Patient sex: F
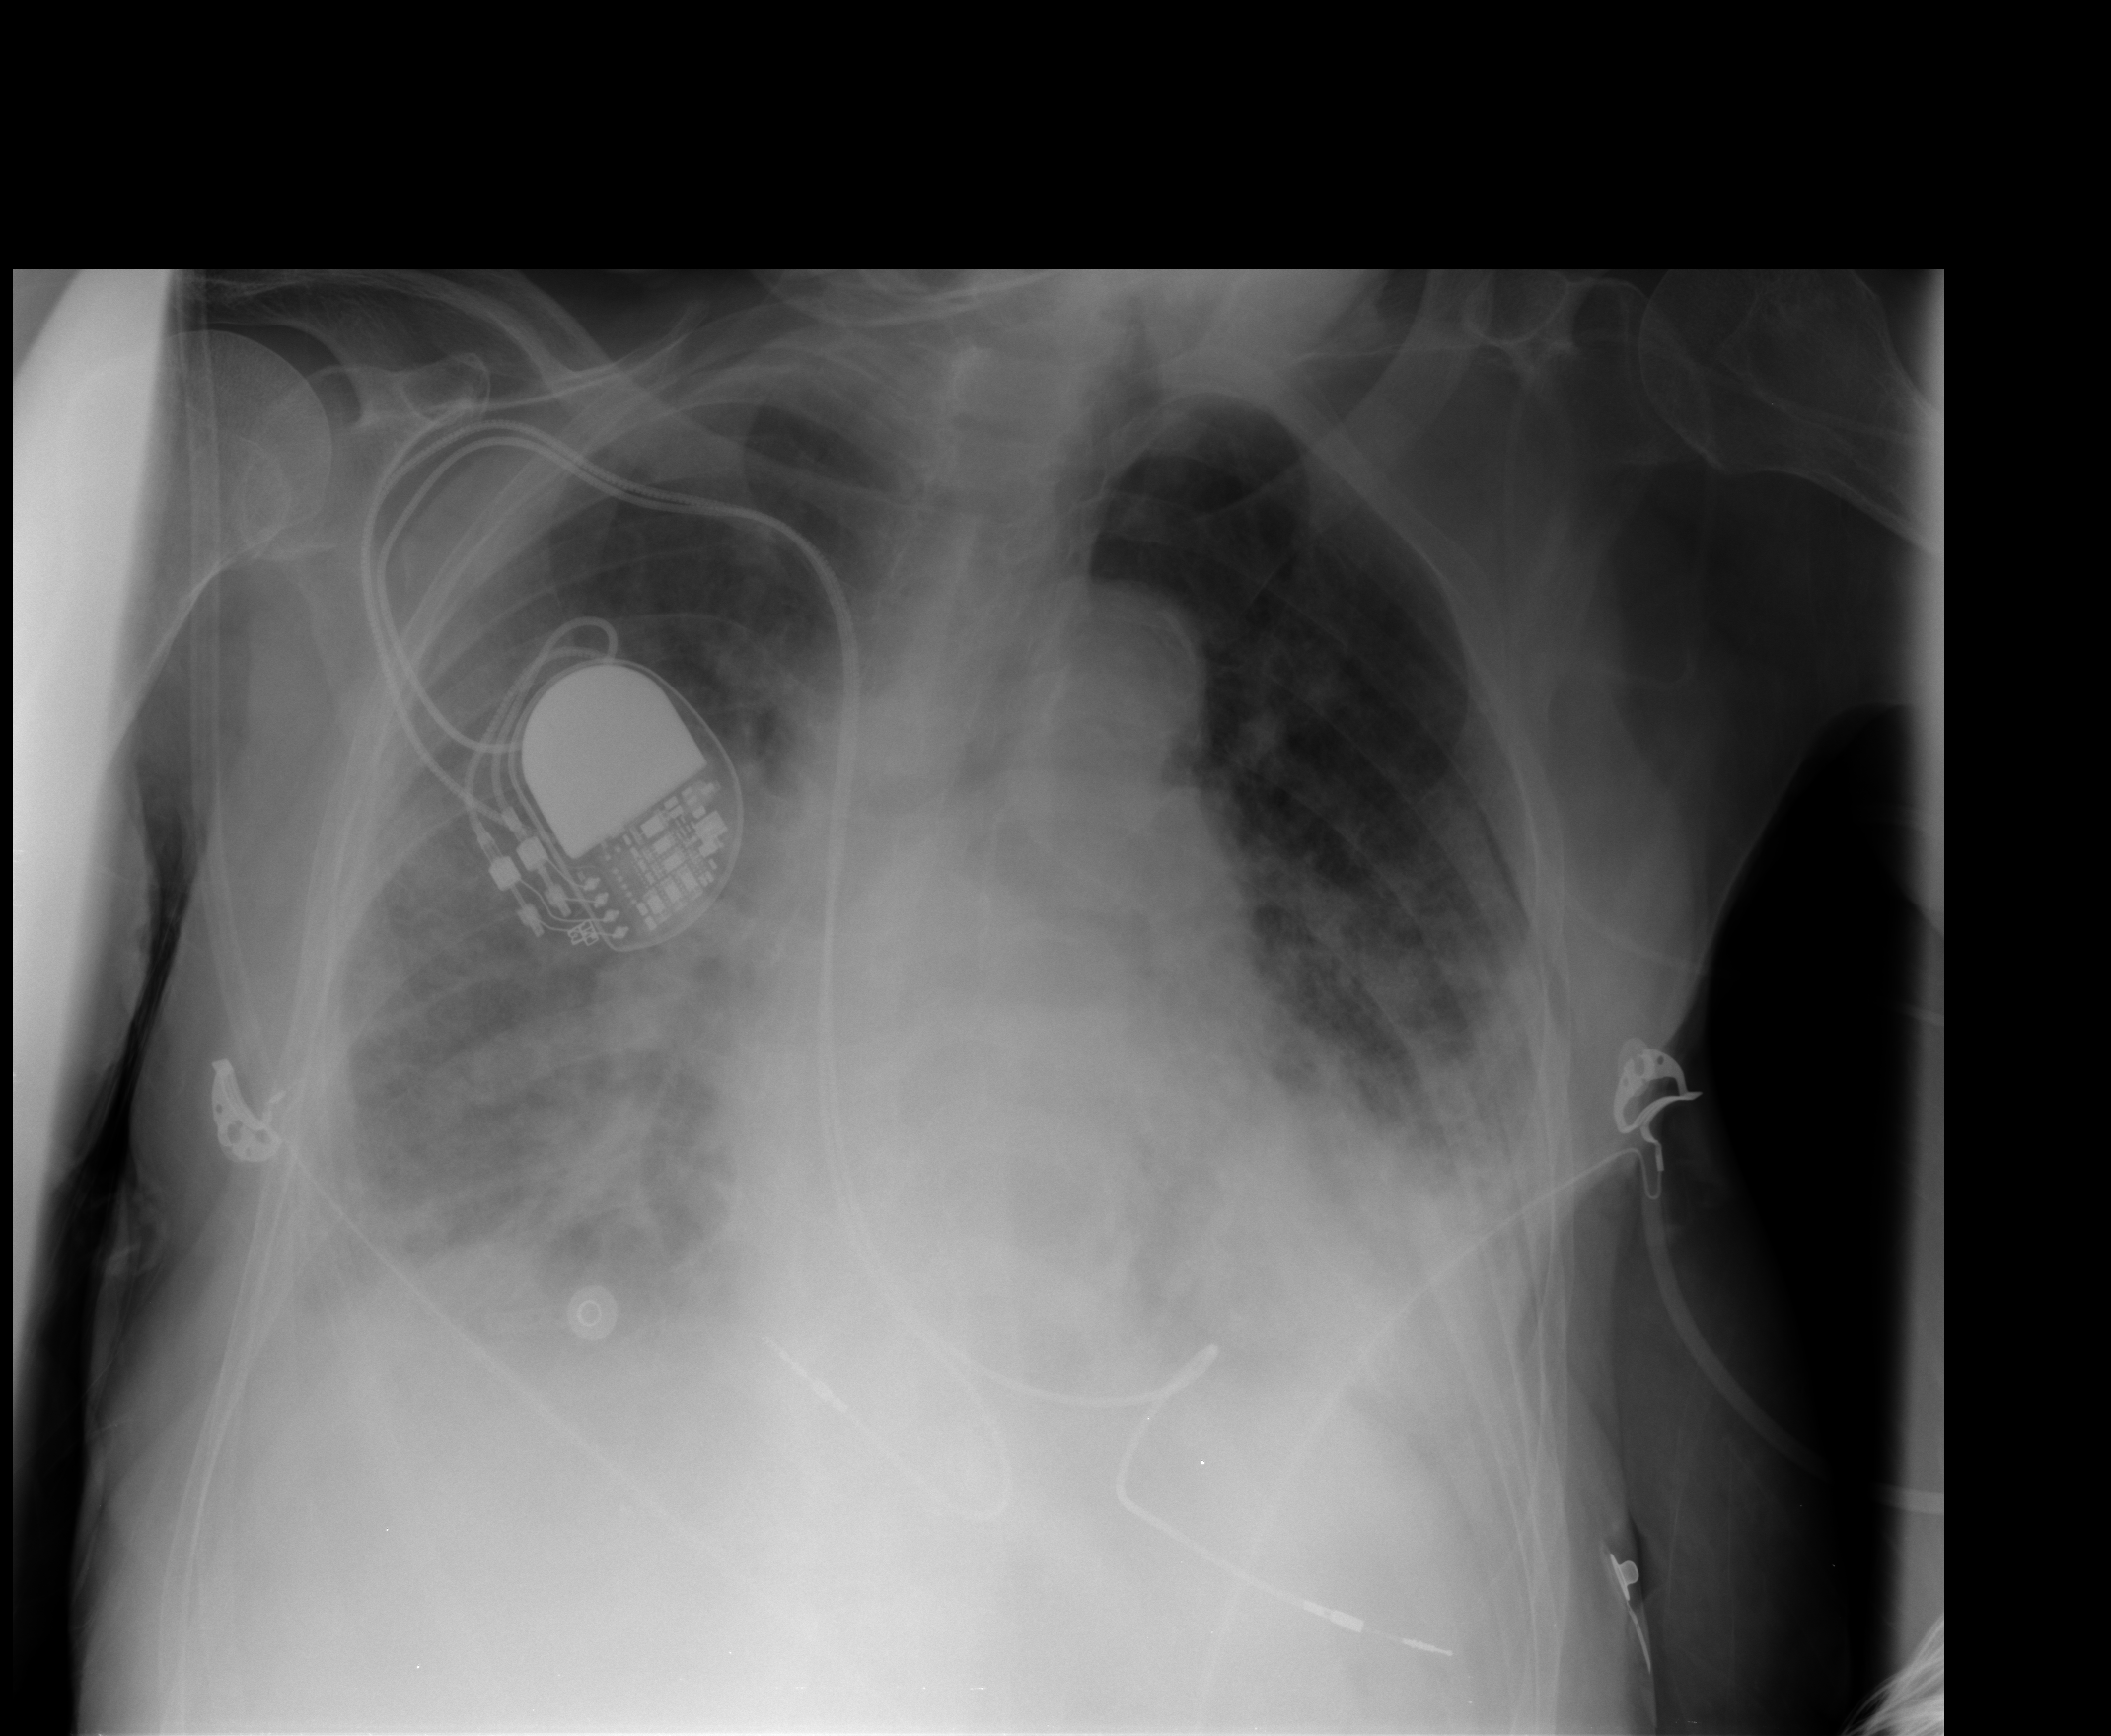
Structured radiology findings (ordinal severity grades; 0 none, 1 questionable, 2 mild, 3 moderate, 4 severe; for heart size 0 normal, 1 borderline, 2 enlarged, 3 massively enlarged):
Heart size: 2
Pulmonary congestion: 2
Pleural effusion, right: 1
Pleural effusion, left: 1
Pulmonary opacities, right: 2
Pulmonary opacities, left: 2
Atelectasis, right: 2
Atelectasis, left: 3